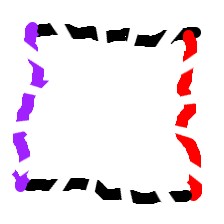
Shape: square